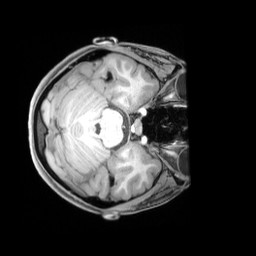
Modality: T1w
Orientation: axial
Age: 20
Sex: female
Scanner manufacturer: siemens
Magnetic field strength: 3 T
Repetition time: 1.97 s
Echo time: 0.00206 s